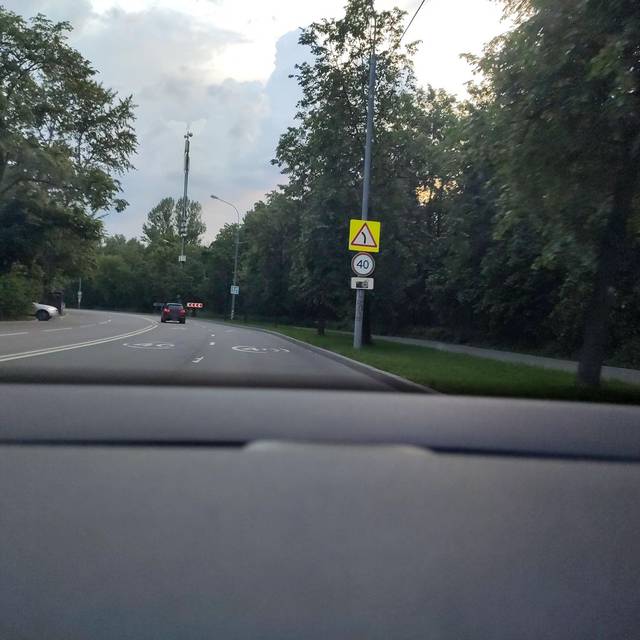
Region: Russia
Coordinates: 55.761, 37.804